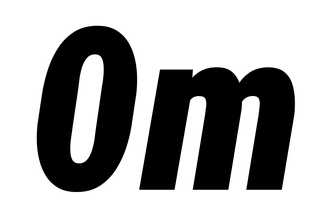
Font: Roboto-Italic_Condensed_Black_Italic